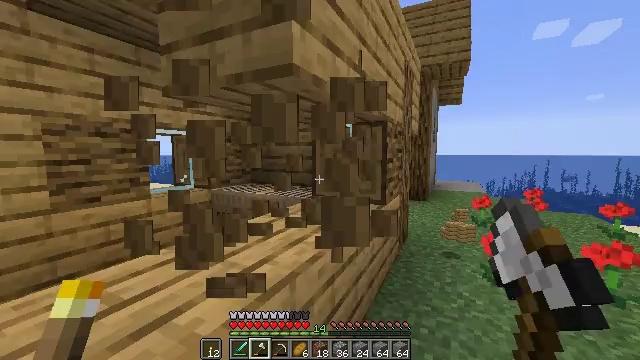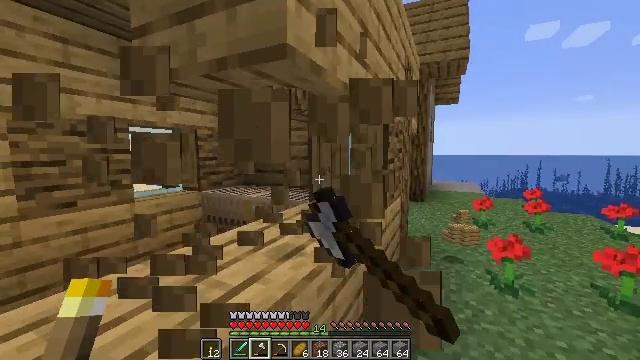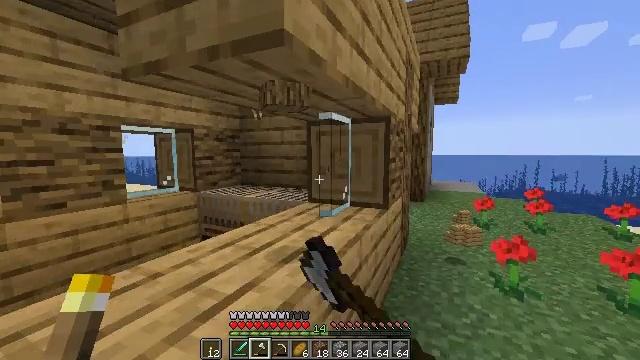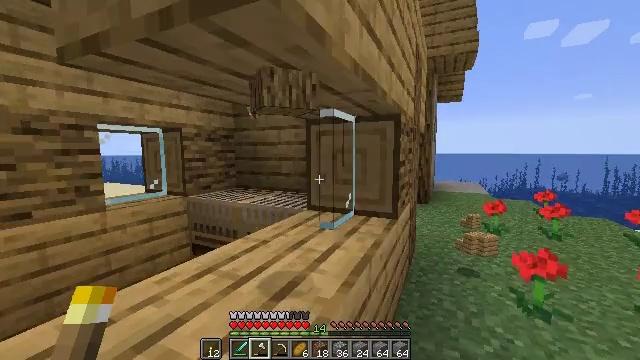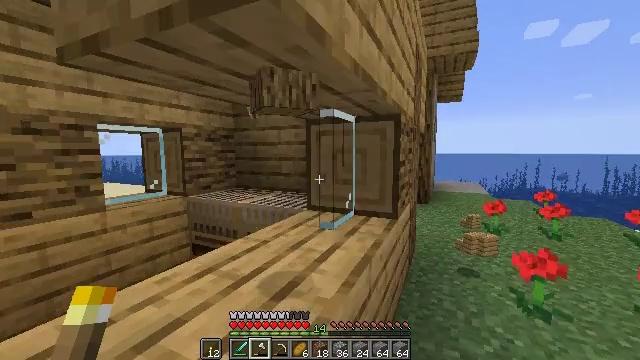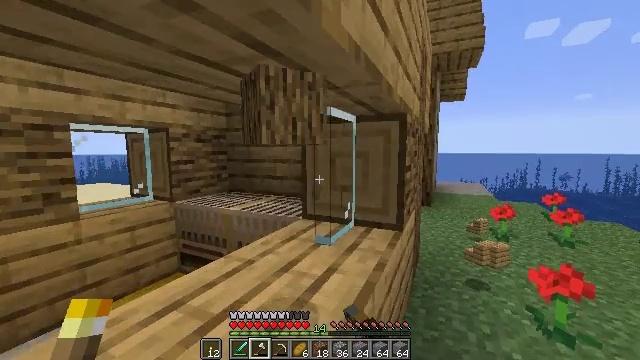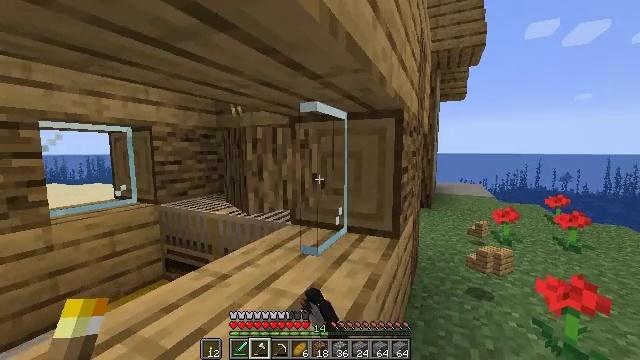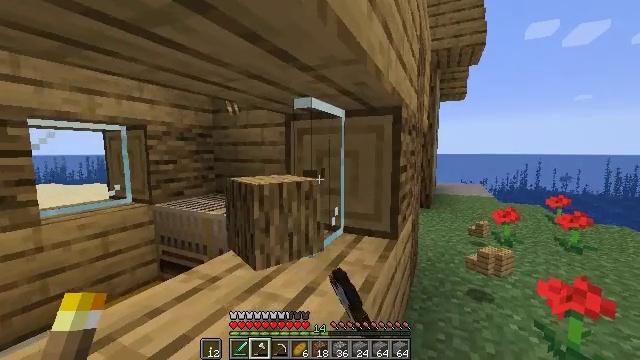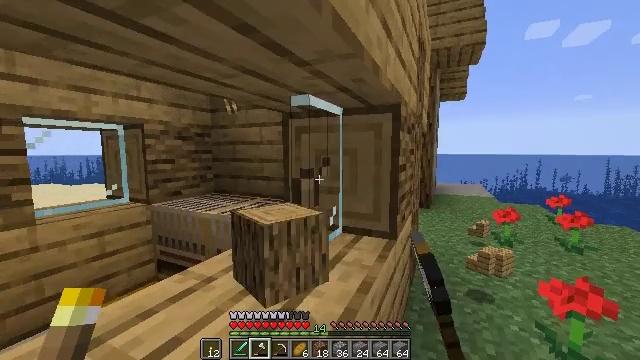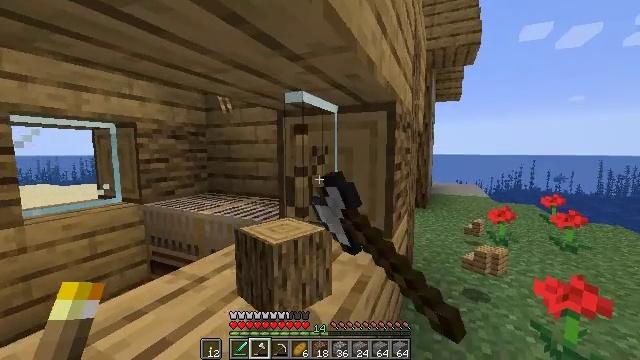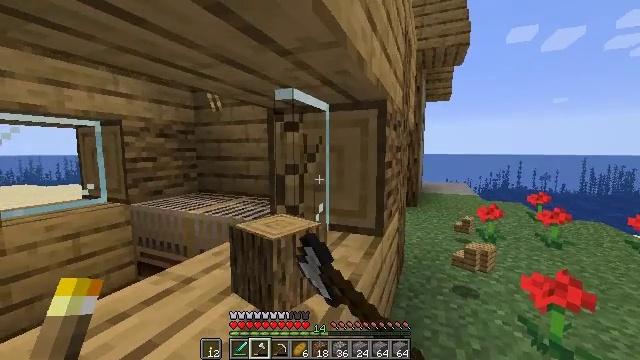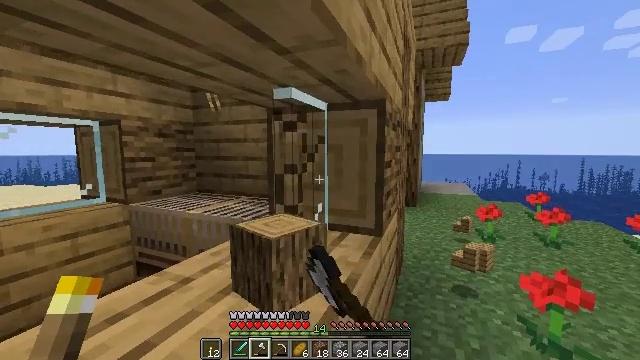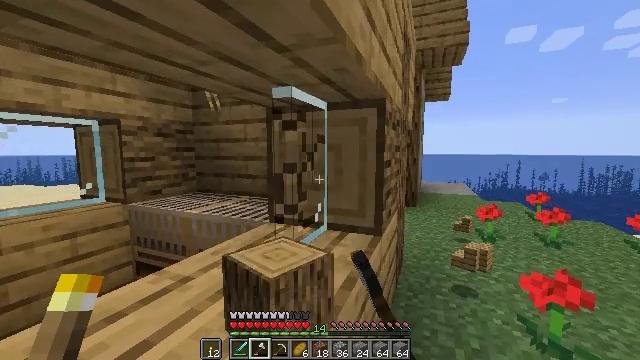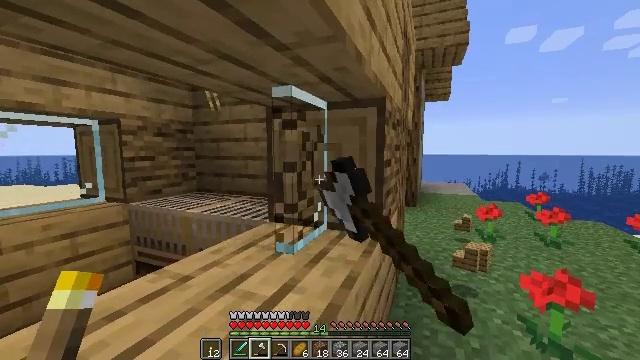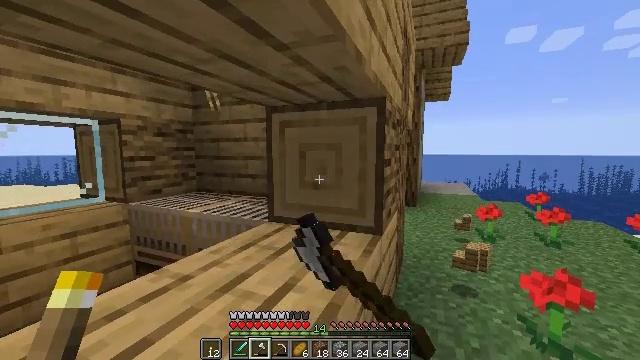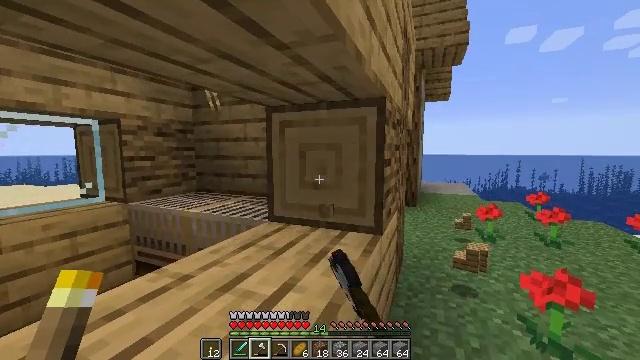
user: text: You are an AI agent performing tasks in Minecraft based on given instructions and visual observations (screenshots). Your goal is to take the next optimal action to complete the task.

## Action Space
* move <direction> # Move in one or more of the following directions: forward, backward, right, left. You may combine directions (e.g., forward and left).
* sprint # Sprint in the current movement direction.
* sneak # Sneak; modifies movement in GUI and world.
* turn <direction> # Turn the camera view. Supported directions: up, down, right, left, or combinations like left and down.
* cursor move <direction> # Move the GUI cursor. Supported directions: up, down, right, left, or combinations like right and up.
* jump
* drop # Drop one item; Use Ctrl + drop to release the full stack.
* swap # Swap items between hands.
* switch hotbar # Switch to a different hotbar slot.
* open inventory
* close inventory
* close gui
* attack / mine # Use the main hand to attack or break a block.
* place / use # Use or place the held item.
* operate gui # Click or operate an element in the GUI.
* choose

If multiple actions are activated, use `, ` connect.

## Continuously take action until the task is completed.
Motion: motion action
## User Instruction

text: Destroy the glass pane to clear a path.
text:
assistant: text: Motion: move forward, turn right, attack / mine
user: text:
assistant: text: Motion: move forward, attack / mine
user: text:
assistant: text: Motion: move forward, attack / mine
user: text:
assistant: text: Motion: move forward, attack / mine
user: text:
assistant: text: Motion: move forward, attack / mine
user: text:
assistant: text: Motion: attack / mine
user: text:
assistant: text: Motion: attack / mine
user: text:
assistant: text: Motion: attack / mine
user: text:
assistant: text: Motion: attack / mine
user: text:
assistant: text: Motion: turn right, attack / mine
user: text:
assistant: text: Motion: attack / mine
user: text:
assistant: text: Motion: attack / mine
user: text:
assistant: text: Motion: attack / mine
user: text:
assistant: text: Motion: attack / mine
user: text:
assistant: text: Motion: attack / mine
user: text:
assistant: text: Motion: attack / mine
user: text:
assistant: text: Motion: attack / mine
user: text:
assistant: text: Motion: attack / mine
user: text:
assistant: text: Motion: attack / mine